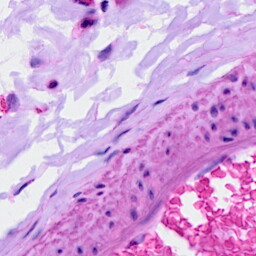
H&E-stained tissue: Ovarian